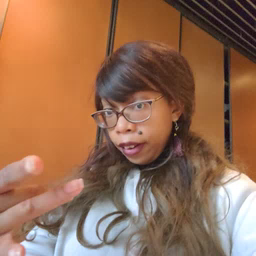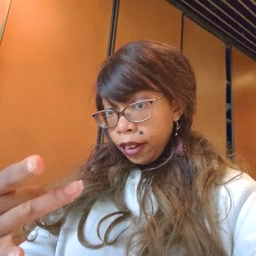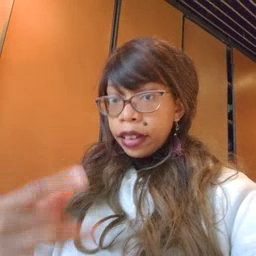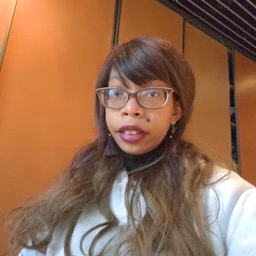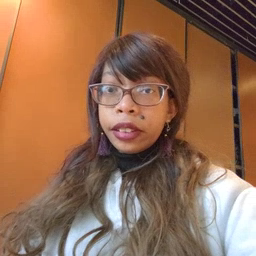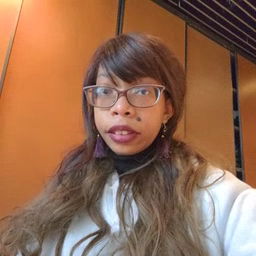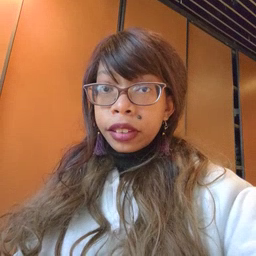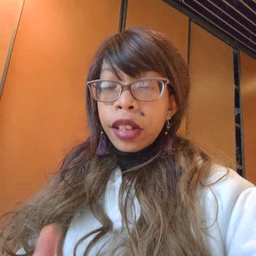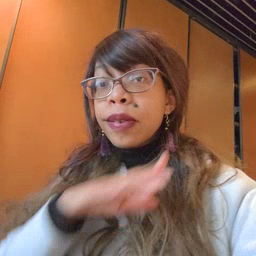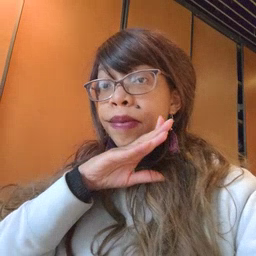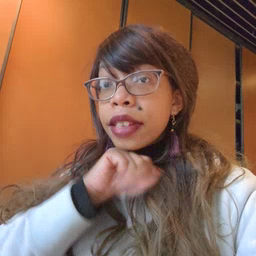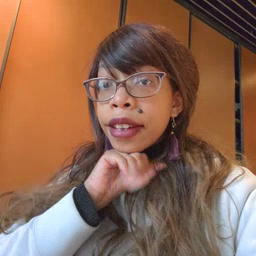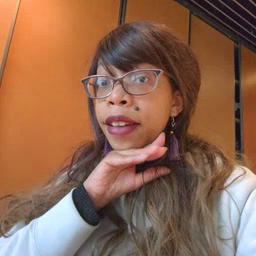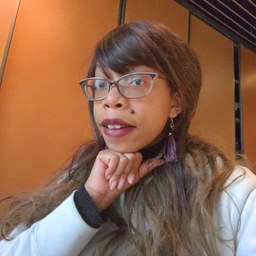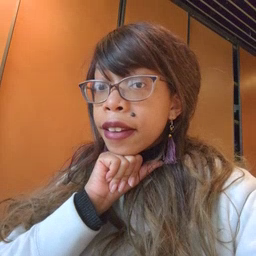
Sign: pig